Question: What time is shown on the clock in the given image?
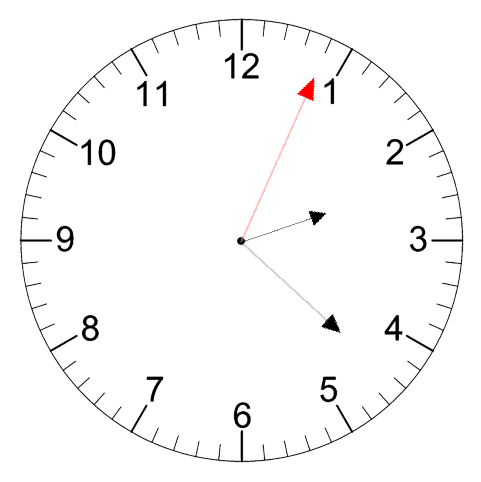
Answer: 02:22:04